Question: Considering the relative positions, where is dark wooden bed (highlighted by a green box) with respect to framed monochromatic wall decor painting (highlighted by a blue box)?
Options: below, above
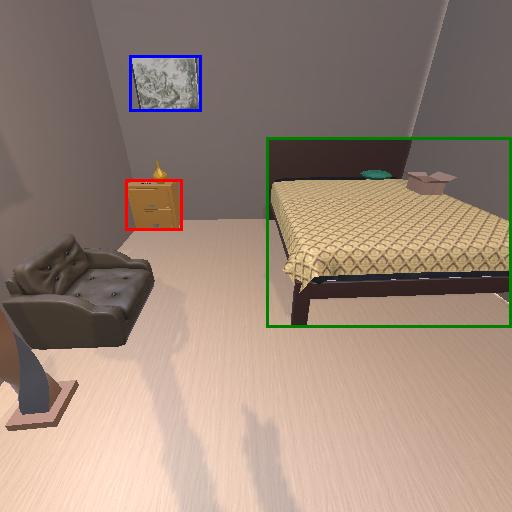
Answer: below